Question: It may be that I am missing something obvious, but I can't work out how to reveal a hidden image/DIV slowly, so that it is shown from top to bottom.
If you look at this jsfiddle you will see the image that I am trying to reveal using 'show' in jQuery:
<URL>
The trouble with 'show' is that it grows the image from top left.
What I am looking for is an effect that hopefully is clear from these images:

i.e. the red 'home' image/DIV is gradually revealed from top to bottom so that it overlays the brown 'home' image.
Is it possible to achieve an effect like this with jQuery and if so what would be the best method? I am wanting to use this transition on all of the images in my nav bar.
Thanks,
Nick
'''
<li id="test2"><img src="images/home3.png"></li>
'''
'''
li {
background: url('images/sprite.png') no-repeat;
background-position: 0px 0px;
height: 40px;
}
'''
'''
$("li#test2").hover(
function () {
$(this).animate({
'background-position-y': '-40'
}, 500);
},
function () {
$(this).animate({
'background-position-y': '0'
}, 500);
}
);
'''
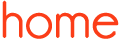
Answer: Put the hover image in a div that has this style class:
'''
.blind {
height: 0px;
overflow: hidden;
}
'''
That makes the image invisible because its container (the div) is zero-height and its overflow (the whole image) is hidden.
Then animate div.blind like so:
'''
$('.blind').animate({height: "40px"});
'''
Now the image's container is big enough for the whole hover image. The hover image is gradually revealed, from top to bottom.
I have this working at: <URL>